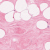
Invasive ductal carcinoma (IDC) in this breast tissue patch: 0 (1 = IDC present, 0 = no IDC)